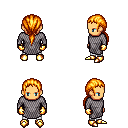
a pixel art fantasy rpg character, male body template, human, tanned skin, chain mail, white pants, light blonde ponytail hairstyle, gold gloves, gold boots, four views (front, back, left, right), 2x2 character sprite sheet, small pixel art, hard edges, no anti-aliasing